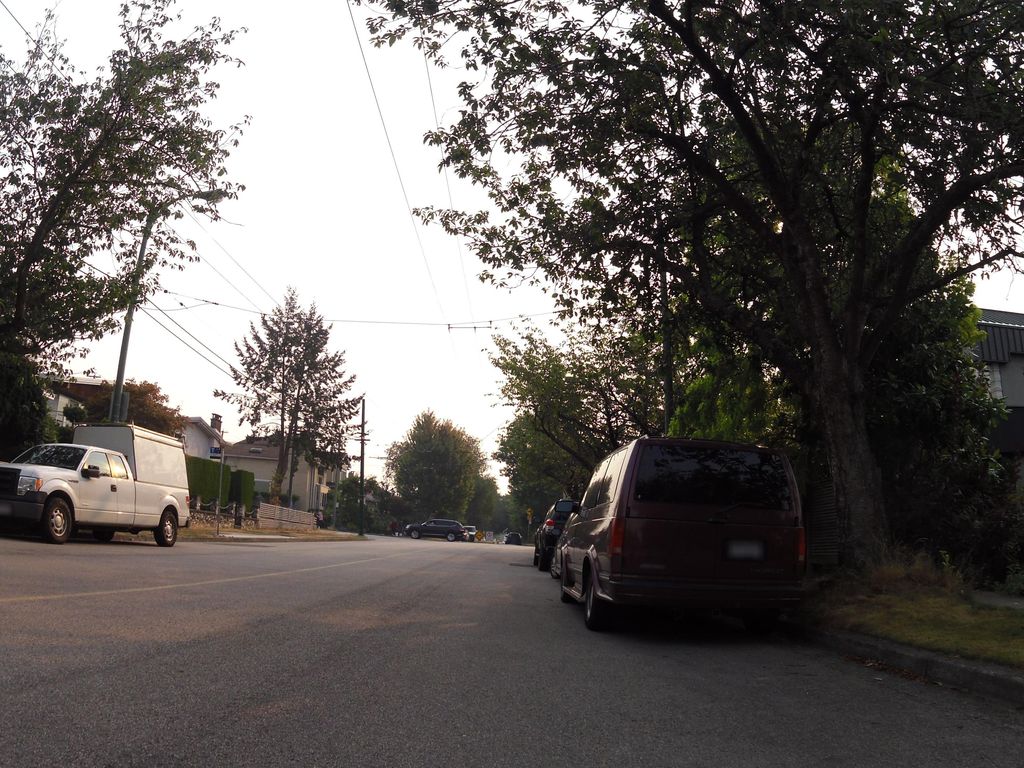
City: vancouver